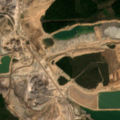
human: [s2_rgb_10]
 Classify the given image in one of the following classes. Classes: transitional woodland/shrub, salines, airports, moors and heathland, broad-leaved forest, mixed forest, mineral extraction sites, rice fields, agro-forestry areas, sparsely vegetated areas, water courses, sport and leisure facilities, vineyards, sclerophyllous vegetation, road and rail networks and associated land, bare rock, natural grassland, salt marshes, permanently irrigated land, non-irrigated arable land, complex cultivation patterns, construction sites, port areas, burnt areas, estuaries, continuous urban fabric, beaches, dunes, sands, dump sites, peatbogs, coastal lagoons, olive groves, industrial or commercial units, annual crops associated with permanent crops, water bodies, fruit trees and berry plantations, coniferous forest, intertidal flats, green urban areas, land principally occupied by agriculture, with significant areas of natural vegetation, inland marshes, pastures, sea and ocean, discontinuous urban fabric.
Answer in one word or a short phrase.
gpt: mineral extraction sites, broad-leaved forest